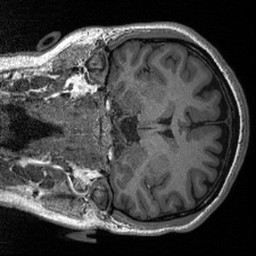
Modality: T1w
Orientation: coronal
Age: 28
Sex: female